Field crop: maize
Growth stage: 1
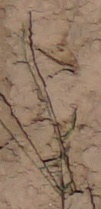
Species: lolium